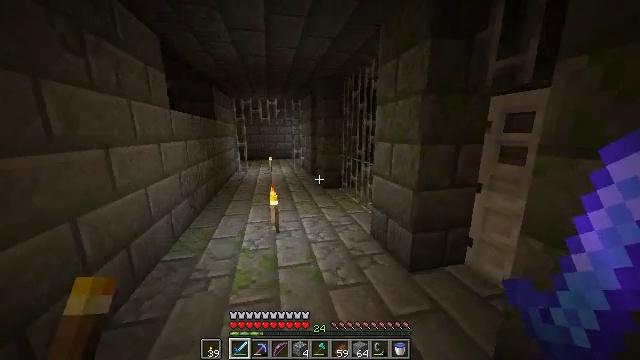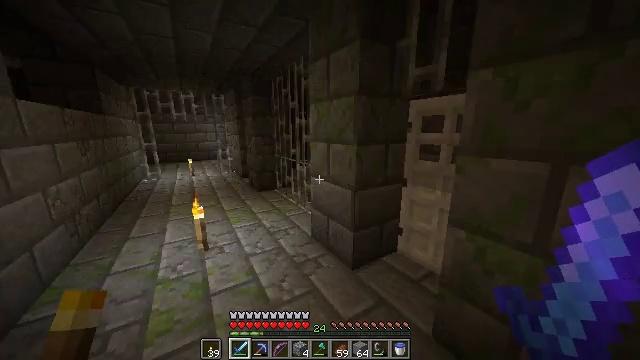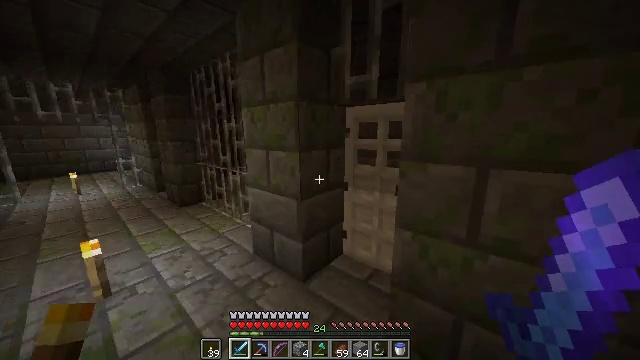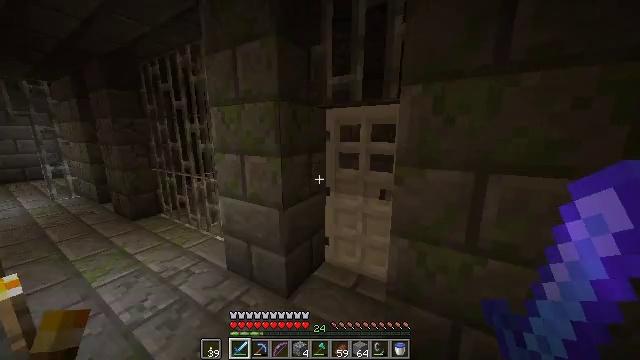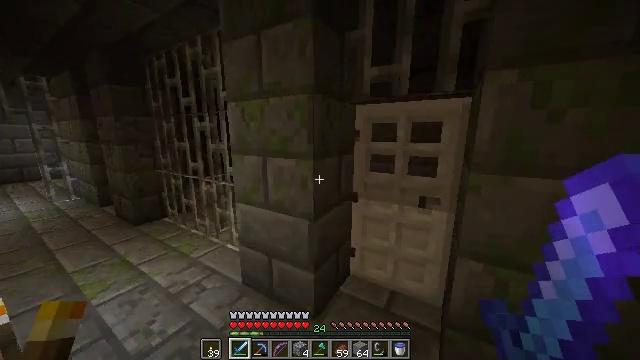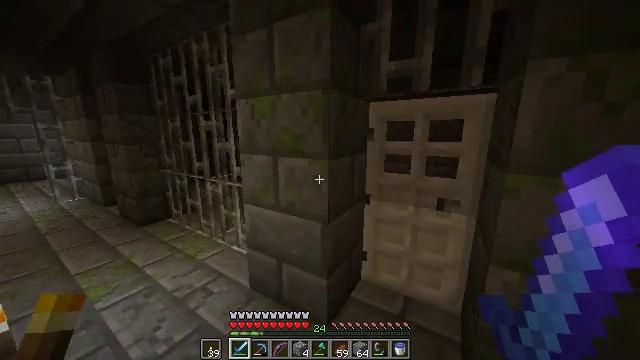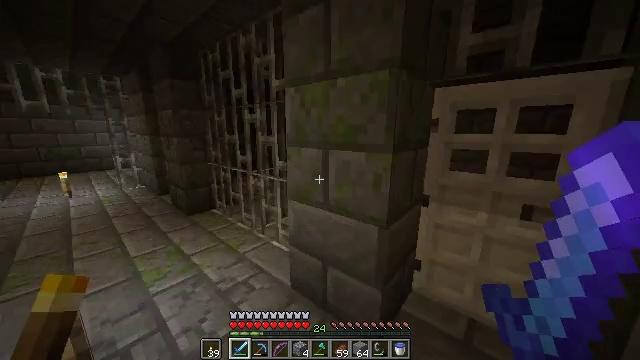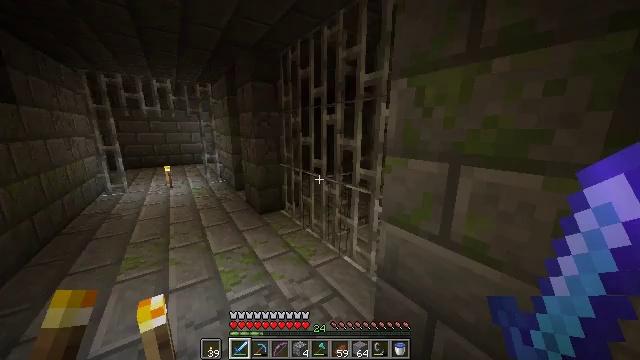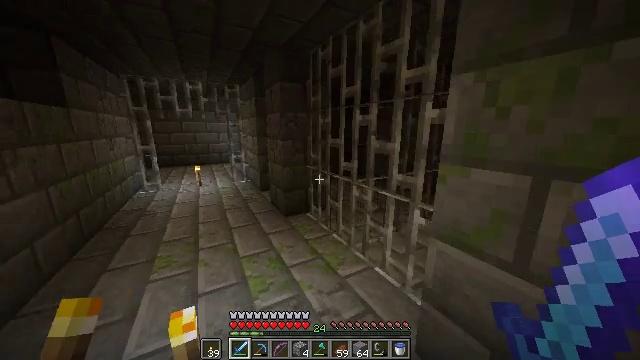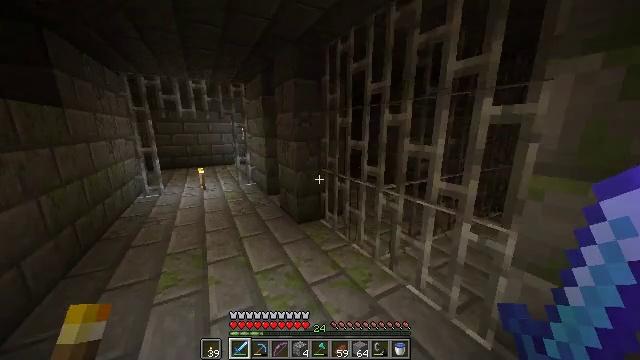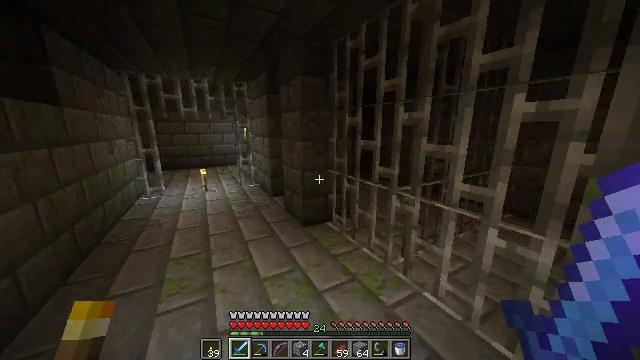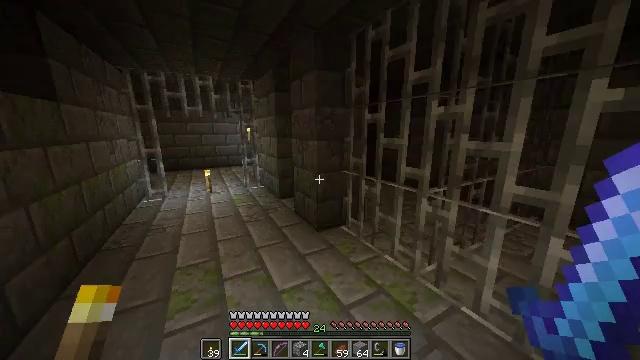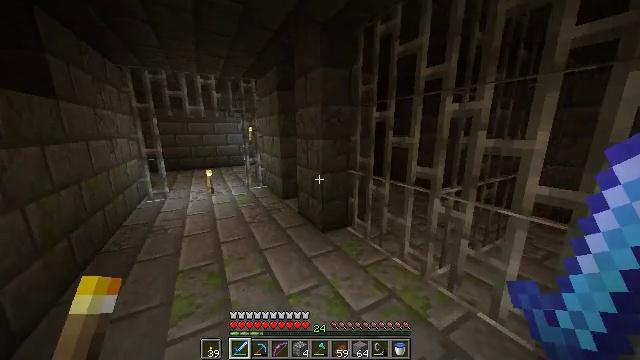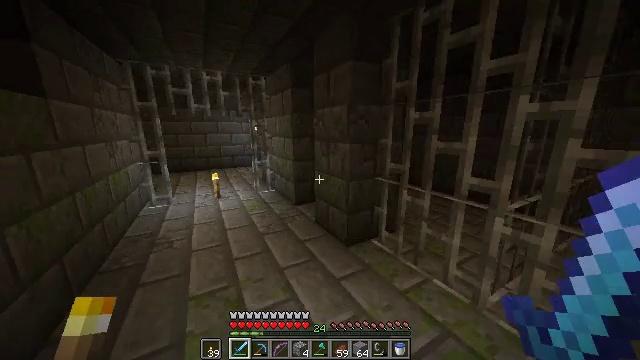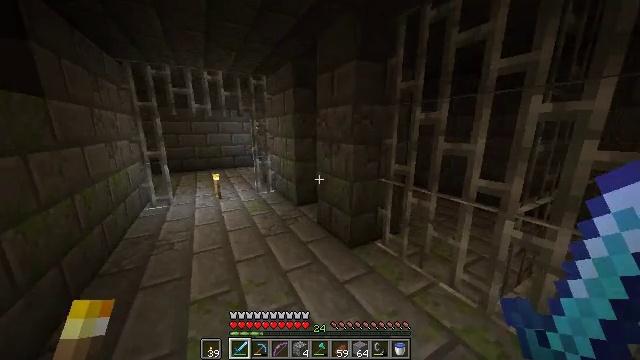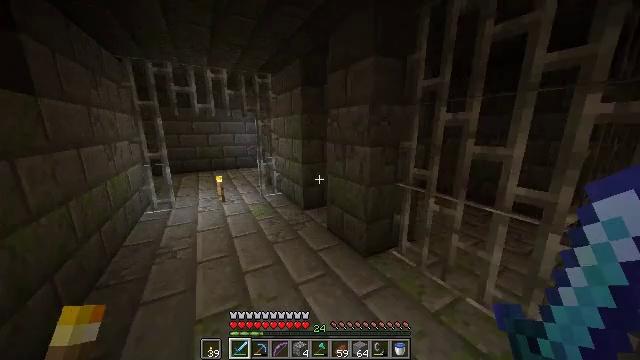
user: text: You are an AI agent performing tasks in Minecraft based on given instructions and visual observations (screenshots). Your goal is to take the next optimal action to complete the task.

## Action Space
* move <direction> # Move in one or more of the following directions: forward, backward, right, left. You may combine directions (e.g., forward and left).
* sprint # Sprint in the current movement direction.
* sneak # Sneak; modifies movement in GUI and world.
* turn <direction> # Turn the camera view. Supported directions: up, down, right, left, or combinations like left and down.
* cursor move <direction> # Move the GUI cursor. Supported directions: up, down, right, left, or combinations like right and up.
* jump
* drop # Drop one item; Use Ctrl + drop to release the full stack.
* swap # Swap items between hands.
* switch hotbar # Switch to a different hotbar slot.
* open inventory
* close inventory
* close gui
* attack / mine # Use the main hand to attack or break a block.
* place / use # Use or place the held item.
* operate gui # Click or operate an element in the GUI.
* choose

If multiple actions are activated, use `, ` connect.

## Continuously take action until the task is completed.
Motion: motion action
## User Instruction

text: Attack the iron door to collect it.
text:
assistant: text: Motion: move forward and move left, sprint, turn right
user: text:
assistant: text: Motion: move forward and move left, sprint, turn right
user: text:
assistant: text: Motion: move forward and move left, sprint, turn right
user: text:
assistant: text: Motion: move forward and move left, sprint
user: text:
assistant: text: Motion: move forward and move left, sprint
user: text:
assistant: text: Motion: move forward and move left, sprint, turn left and down
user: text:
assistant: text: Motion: move forward and move left, sprint, turn left
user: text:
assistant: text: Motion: move forward and move left, sprint, turn left
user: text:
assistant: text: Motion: move forward and move left, sprint
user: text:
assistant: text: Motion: move forward and move left, sprint
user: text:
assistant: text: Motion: move forward and move left, sprint
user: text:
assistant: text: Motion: move forward and move left, sprint
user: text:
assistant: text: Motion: move forward and move left, sprint
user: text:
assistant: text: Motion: move forward and move left, sprint
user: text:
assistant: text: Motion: move forward and move left, sprint
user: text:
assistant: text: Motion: move forward and move left, sprint
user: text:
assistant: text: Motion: move forward and move left, sprint
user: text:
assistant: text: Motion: move forward and move left, sprint
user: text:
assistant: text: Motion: move forward and move left, sprint
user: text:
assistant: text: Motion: move forward and move left, sprint
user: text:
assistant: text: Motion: move forward, sprint
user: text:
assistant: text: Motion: move forward, sprint, turn left
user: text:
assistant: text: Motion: move forward, sprint, turn left
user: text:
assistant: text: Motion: move forward, sprint, turn left
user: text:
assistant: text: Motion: move forward, sprint, turn left
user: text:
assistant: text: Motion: move forward, sprint, turn left
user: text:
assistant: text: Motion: move forward
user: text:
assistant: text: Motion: move forward
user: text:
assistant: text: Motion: move forward, sprint
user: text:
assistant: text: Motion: move forward, sprint